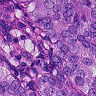
Metastatic tissue present: yes